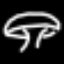
Label: mushroom